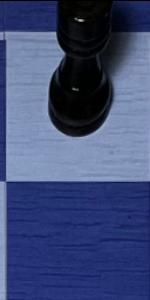
Label: Empty